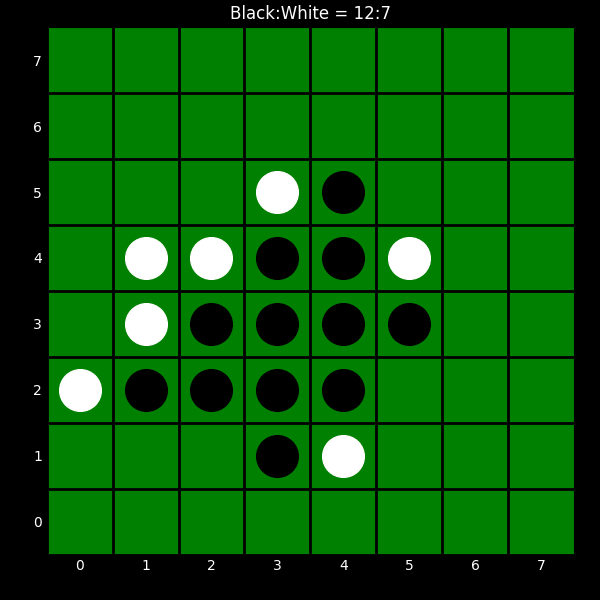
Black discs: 12
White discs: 7